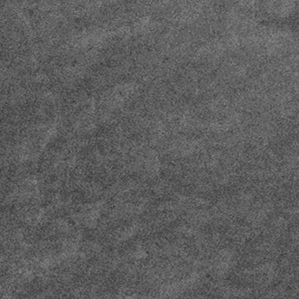
Label: frost